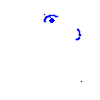
Particle: electron